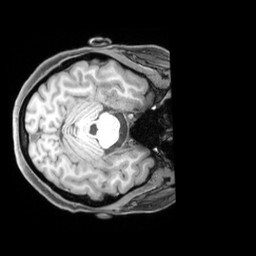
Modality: T1w
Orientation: axial
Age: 40
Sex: female
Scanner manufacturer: siemens
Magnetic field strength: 3 T
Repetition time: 1.97 s
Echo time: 0.00206 s